二年级 · 算术
先填空, 再列综合算式。

综合算式:
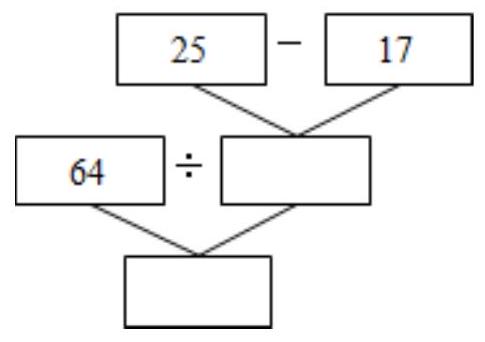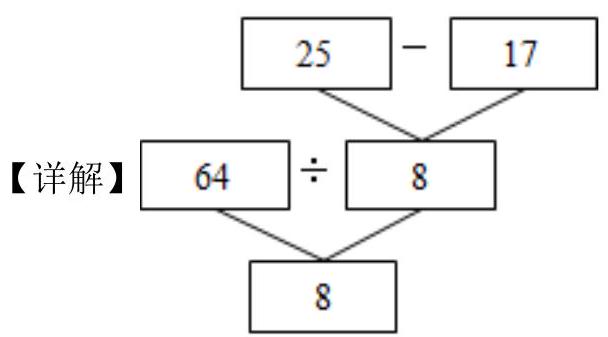
答案: 见详解

【分析】根据混合运算法则先算乘除法, 再算加减法; 有括号的先算括号里面的。据此作答即可。

综合算式: $64 \div(25-17)=8$

【点睛】本题主要考查学生对混合运算法则的掌握。